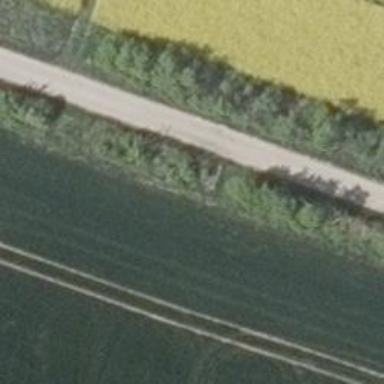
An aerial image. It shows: Row of deciduous broadleaved trees.